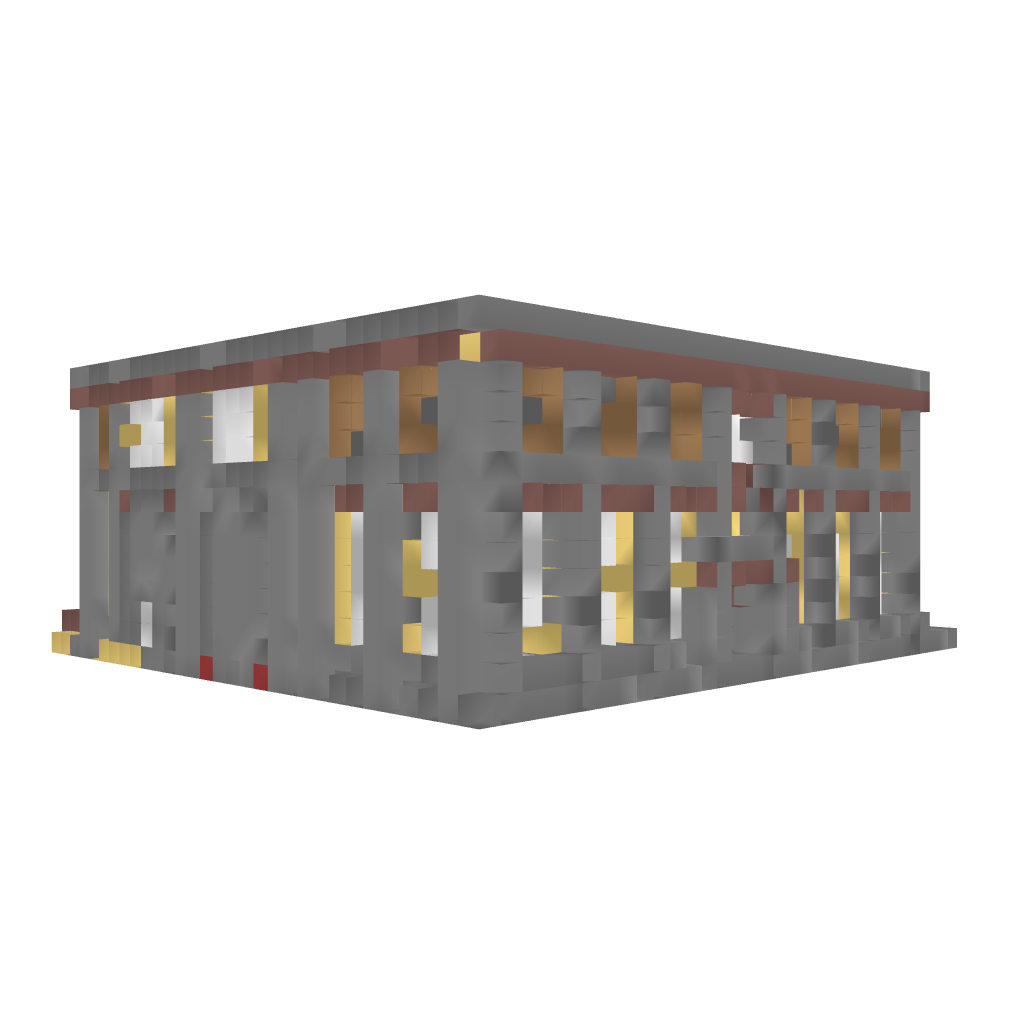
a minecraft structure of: Warehouse Converted from Station bad low quality